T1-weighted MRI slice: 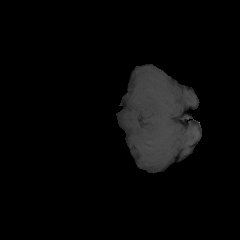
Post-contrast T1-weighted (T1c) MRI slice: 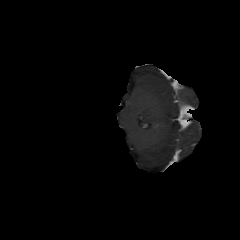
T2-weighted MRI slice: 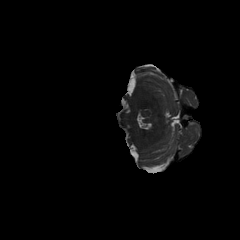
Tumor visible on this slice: no